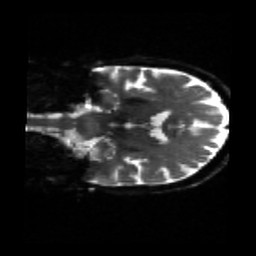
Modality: sbref
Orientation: coronal
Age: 77
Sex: female
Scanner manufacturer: siemens
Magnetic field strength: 3 T
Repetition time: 4.71 s
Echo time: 0.0906 s